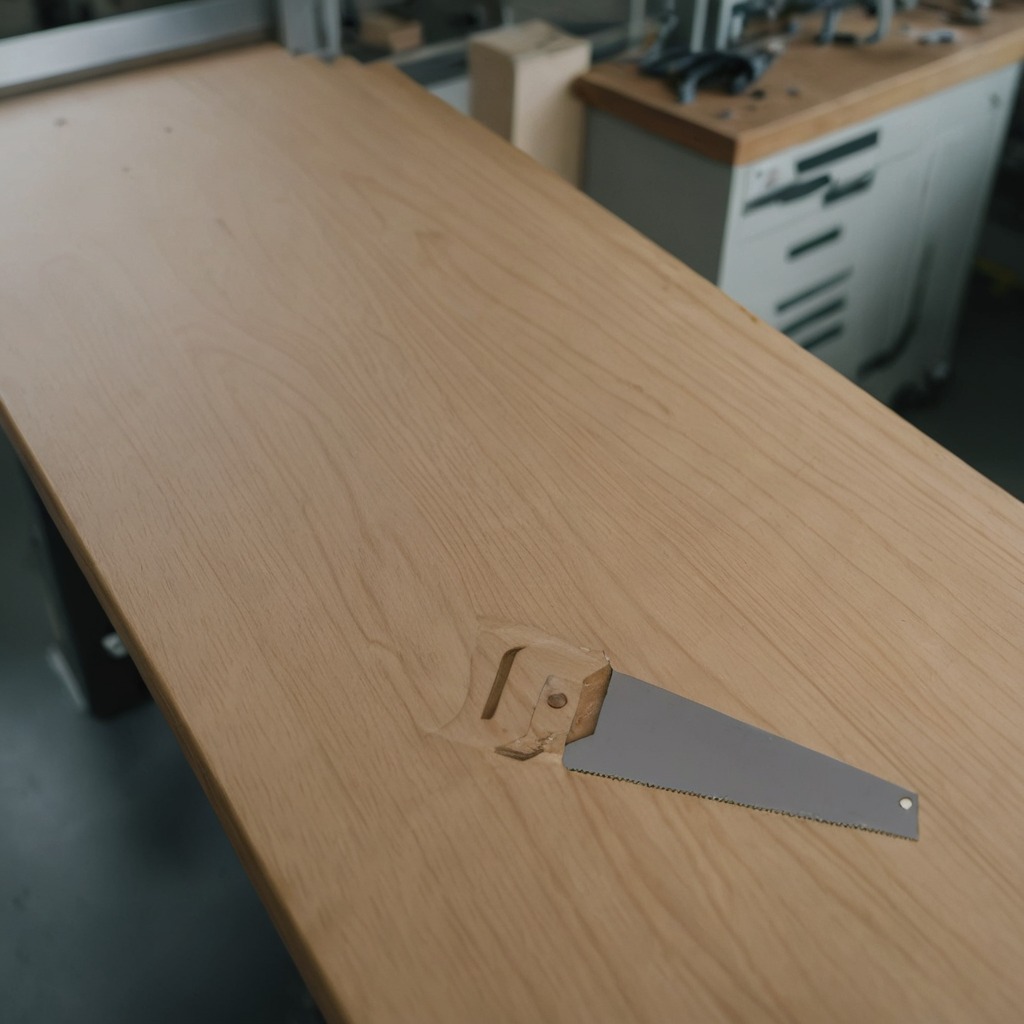
A handheld metal saw is lying on the workbench inside a coastal fishing gear workshop.